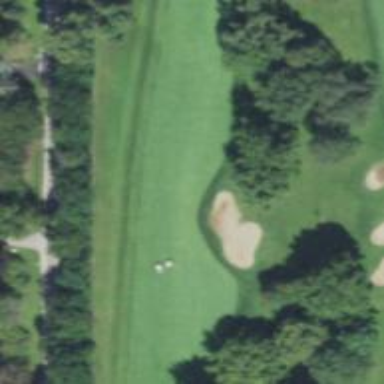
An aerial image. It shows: View of golf hole.